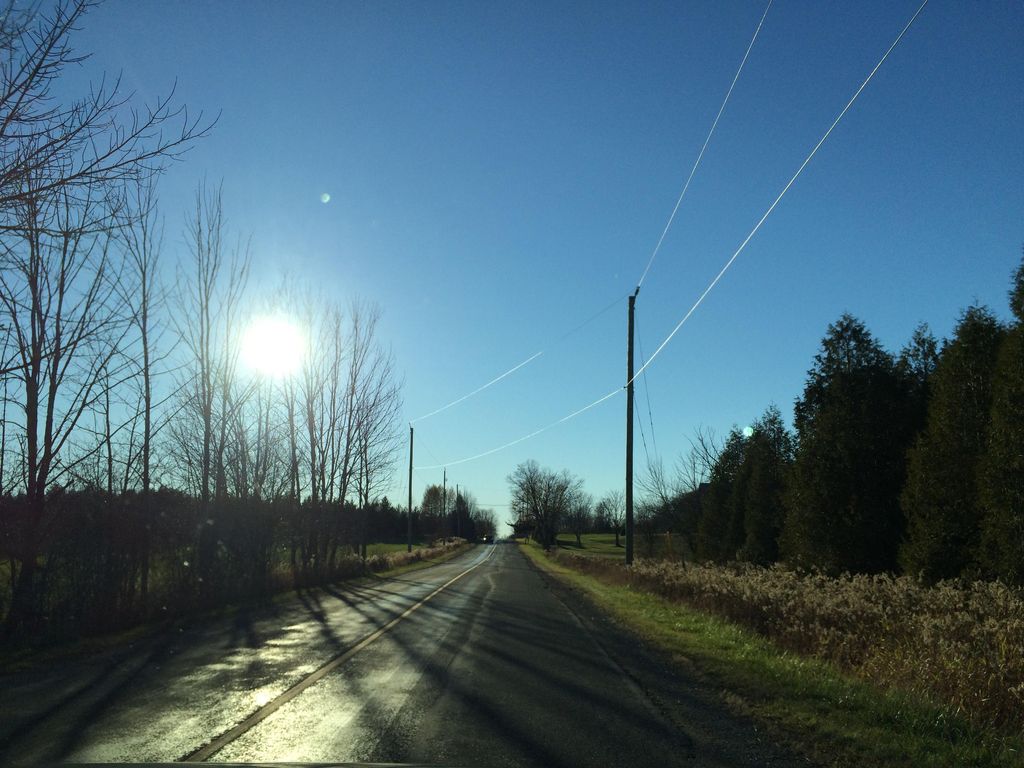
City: kitchener-waterloo